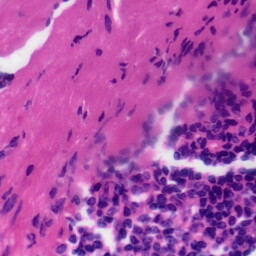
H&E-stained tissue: Tonsil